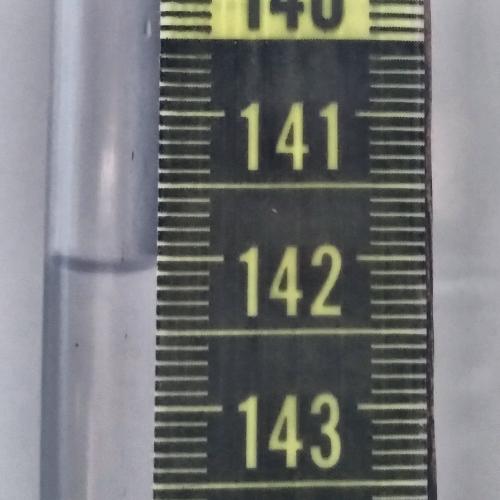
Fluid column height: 142.1 cm